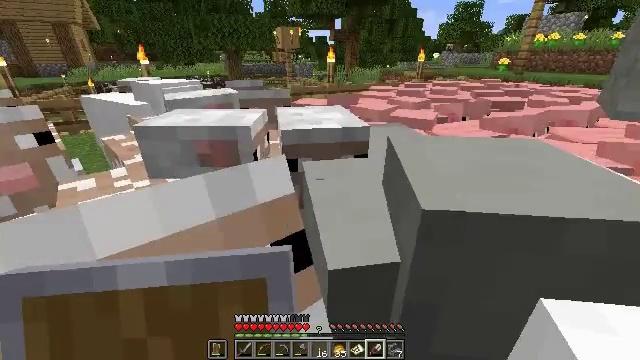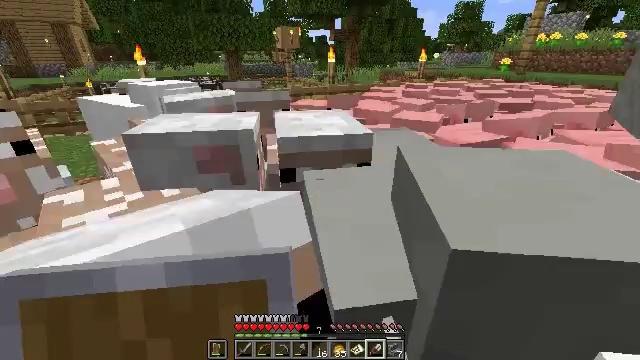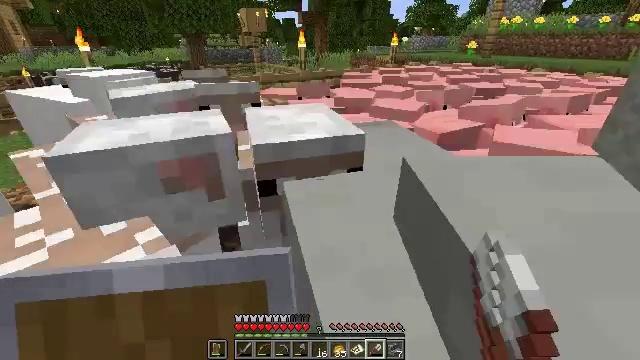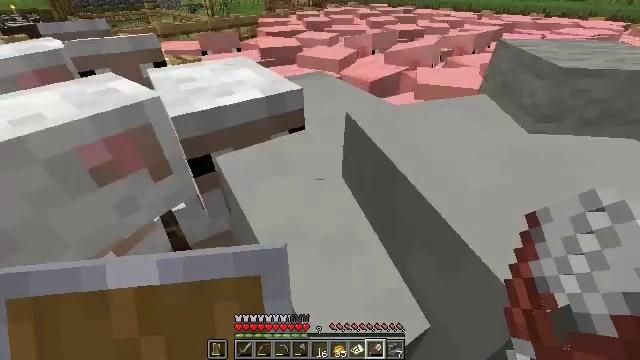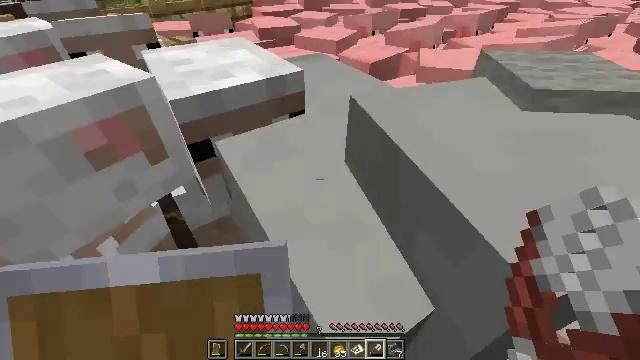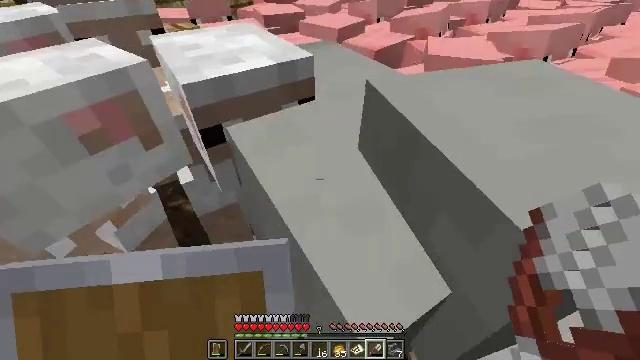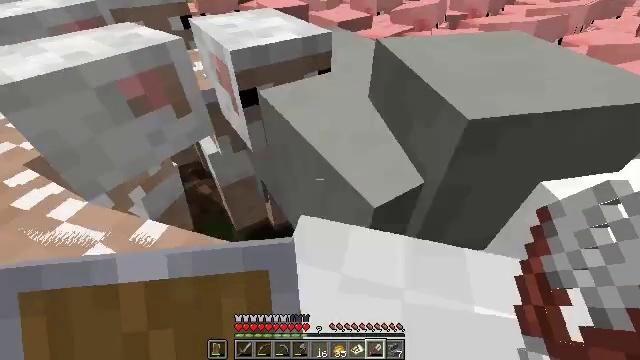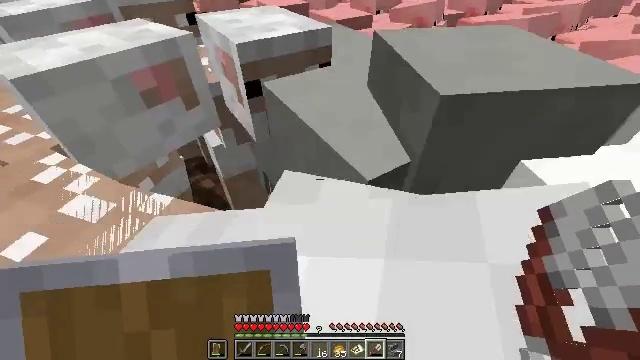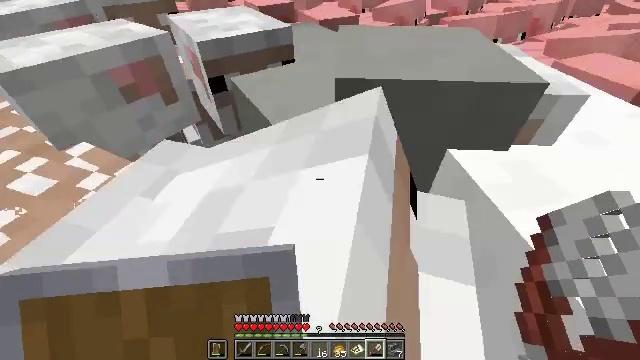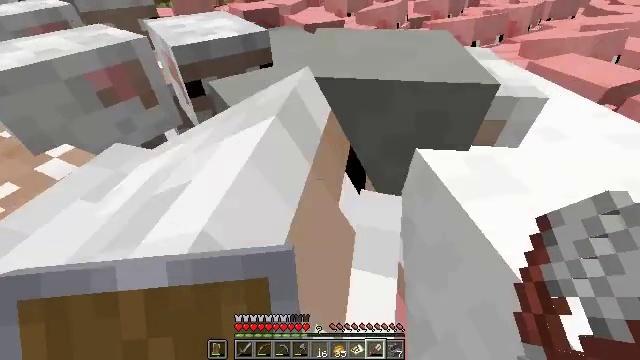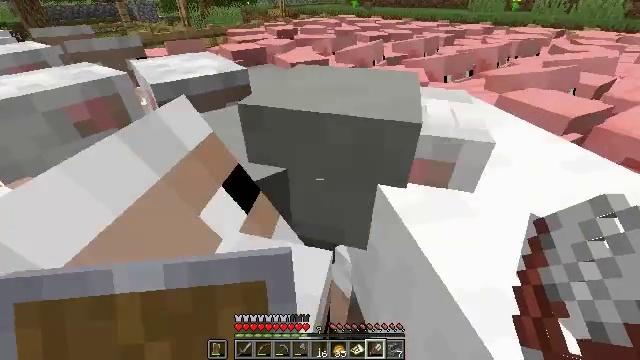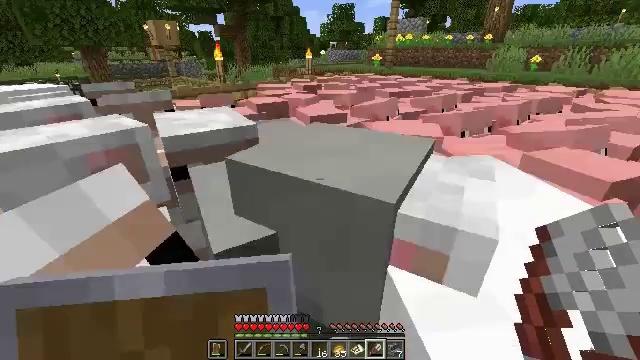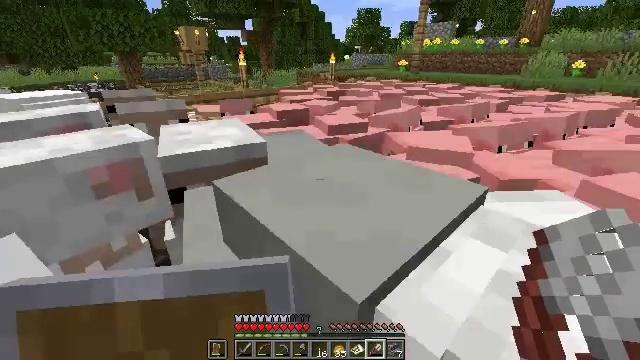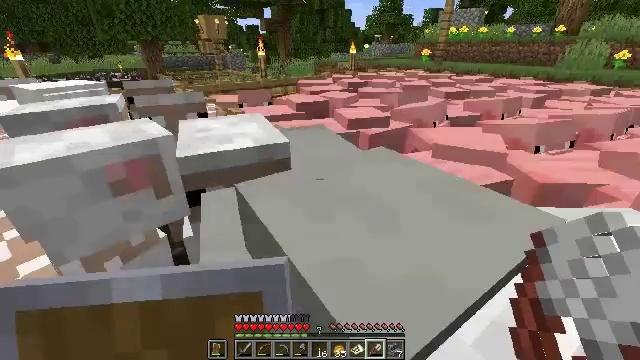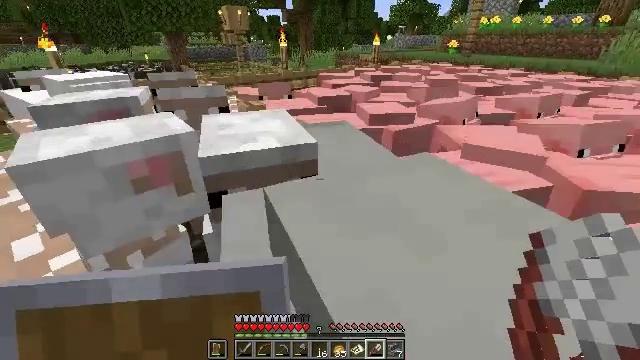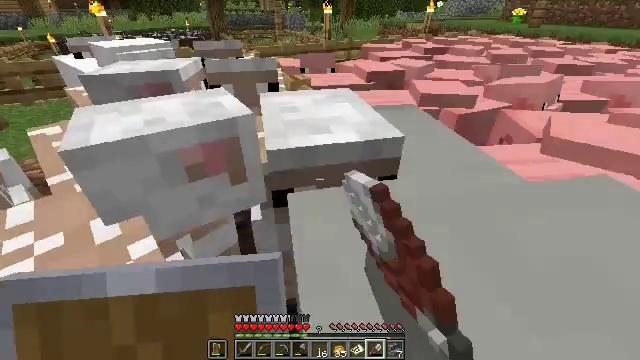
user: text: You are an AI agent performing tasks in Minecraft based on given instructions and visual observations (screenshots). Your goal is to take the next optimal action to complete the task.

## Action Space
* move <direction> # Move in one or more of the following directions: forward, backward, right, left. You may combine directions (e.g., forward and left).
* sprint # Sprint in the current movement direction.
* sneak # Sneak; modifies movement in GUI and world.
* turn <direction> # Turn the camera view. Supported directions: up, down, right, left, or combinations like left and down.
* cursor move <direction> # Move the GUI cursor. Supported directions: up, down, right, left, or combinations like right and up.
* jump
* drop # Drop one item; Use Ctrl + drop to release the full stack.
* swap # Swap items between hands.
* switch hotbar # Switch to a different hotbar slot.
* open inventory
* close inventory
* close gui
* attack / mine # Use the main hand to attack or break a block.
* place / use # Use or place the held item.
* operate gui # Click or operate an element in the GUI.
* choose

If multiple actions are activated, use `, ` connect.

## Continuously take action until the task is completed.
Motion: motion action
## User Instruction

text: Form a blue banner by arranging blue wool and a stick in the crafting table.
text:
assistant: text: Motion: move forward, use / place
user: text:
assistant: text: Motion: move forward, turn right and down, use / place
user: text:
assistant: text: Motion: move forward, turn right and down, use / place
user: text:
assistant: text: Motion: move forward, turn down, use / place
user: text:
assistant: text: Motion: turn down, use / place
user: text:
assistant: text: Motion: use / place
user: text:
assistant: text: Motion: use / place
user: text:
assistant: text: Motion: use / place
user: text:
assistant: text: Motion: turn right, use / place
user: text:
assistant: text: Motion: turn right and up
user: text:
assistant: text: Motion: move forward, turn left and up
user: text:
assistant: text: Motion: move forward, turn left
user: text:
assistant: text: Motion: move forward, turn left and down, use / place
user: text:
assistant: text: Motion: move forward, turn left and down, use / place
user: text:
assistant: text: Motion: move forward, turn left and down, use / place
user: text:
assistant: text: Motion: move forward, turn left and down, use / place
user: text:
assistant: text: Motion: move forward, turn right and down, use / place
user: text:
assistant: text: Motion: move forward, turn right and down, use / place
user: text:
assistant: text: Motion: move forward, turn right
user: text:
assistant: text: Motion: turn right and up
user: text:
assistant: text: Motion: turn right and up
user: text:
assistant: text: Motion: turn right and up
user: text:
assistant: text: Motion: turn right and up, open inventory
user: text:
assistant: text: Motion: open inventory
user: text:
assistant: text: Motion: turn right
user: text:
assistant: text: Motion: turn right and up
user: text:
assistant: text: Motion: turn right and up
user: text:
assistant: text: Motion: turn right
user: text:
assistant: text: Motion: no_op
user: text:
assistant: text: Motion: no_op